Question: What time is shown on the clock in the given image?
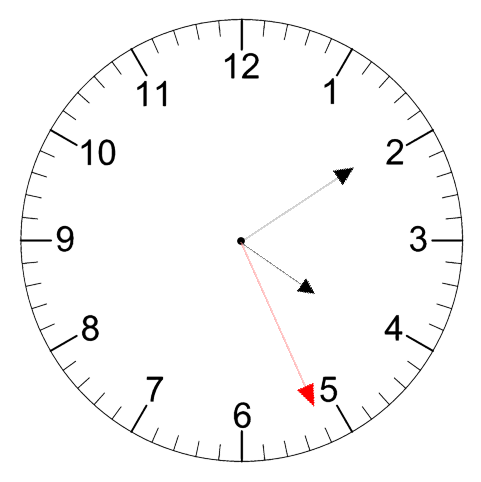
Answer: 04:09:26